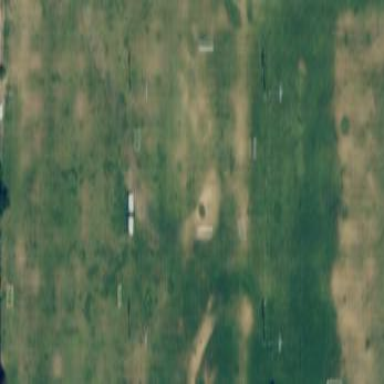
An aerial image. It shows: Soccer pitch with grass surface for leisure and sports.